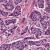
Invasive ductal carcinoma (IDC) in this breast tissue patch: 1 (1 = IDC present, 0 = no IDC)